Describe the contrast between these two images.
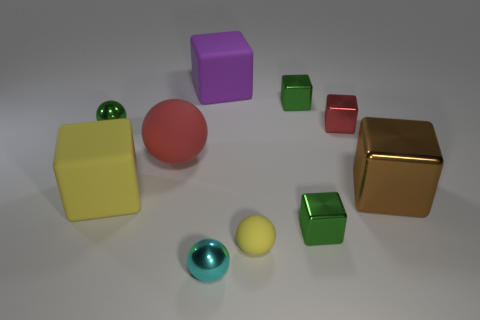
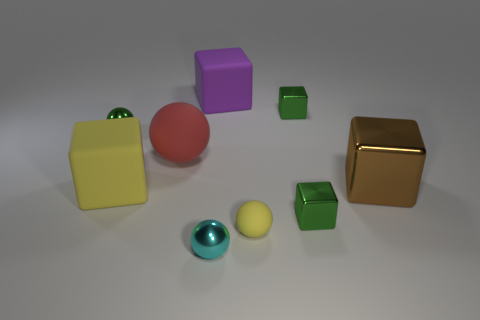
the tiny red cube is no longer there
the red metallic object is missing
the small red metal cube that is on the right side of the large purple block is missing